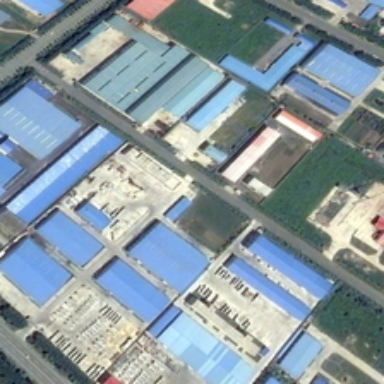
Many buildings and green trees are in an industrial area .